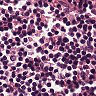
Metastatic tissue present: no